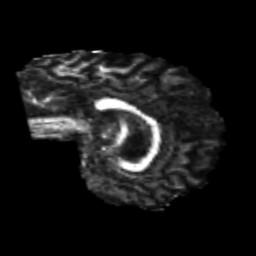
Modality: FA
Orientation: sagittal
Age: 21
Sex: male
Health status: healthy
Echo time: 0.074 s